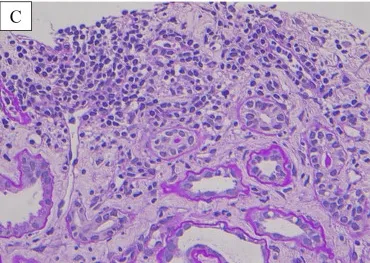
Renal pathology findings of light and electron microscopy. (B, C) The tubulointerstitium showed inflammatory cell infiltration and tubulitis (PAS staining).
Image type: pathology (pas)